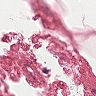
Metastatic tissue present: no